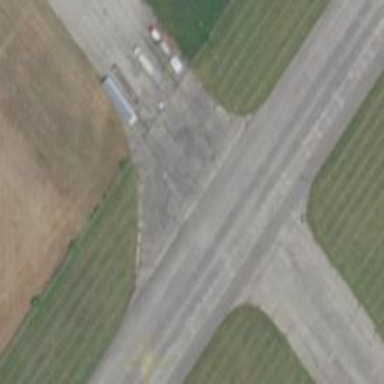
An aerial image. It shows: Runway at airport.